Interaction volume radius: 5 \u00c5
Interaction volume height: 40 \u00c5
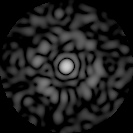
Disorder parameter: 0.8202